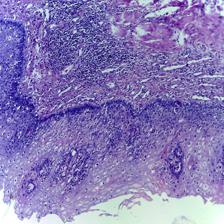
Diagnosis: Normal